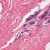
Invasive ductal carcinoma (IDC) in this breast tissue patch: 0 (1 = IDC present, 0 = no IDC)